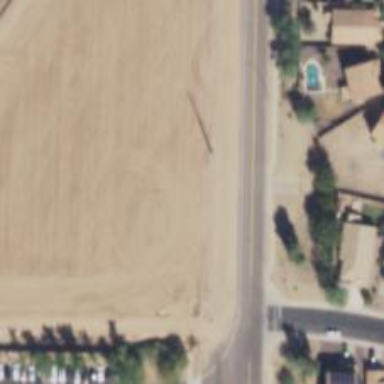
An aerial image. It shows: Power pole.